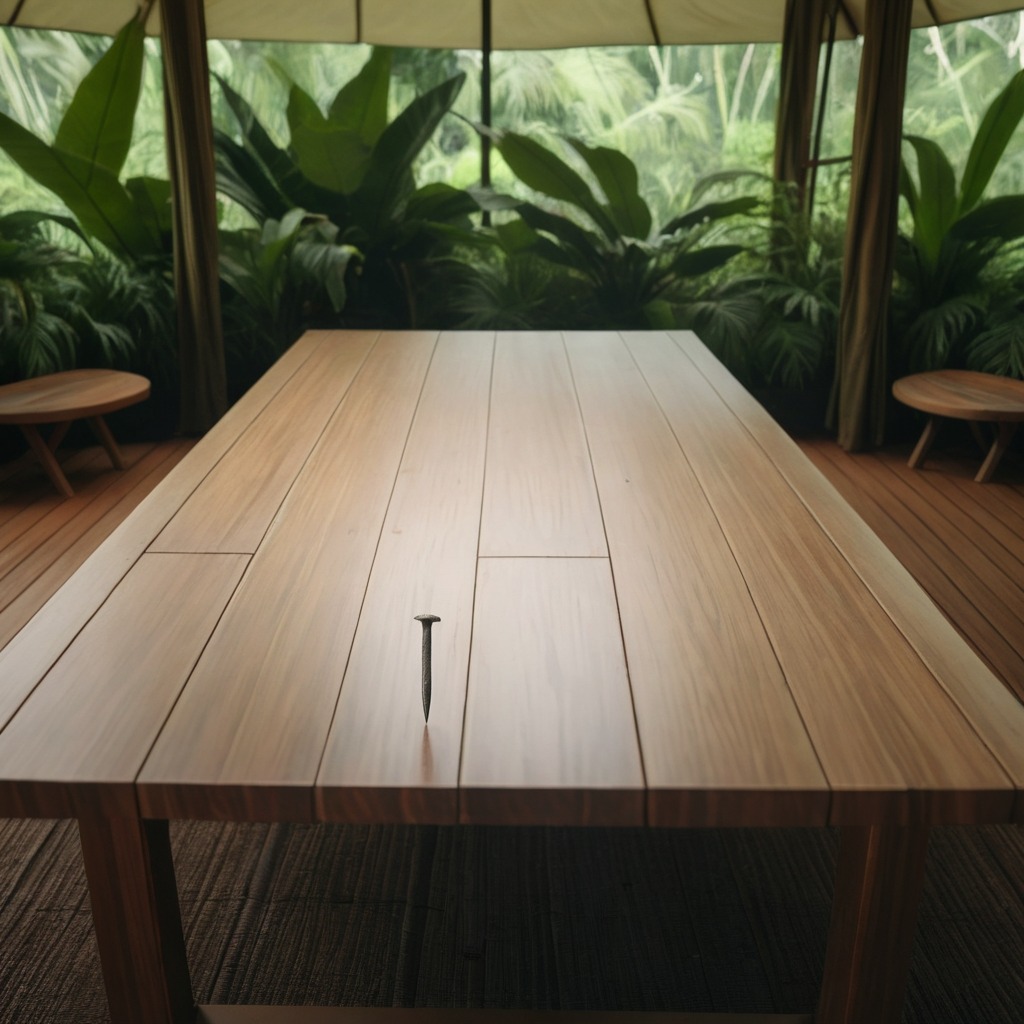
A nail is lying on the wooden table inside a jungle field workshop tent.